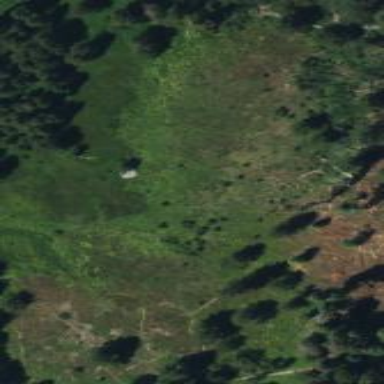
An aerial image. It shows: Wet meadow characterized by grassland vegetation.